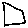
Label: square